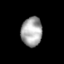
Tissue: skin
Cell type: Epithelial cells
Senescence score: 0.217
Nuclear area (px): 599
Mean DAPI intensity: 167.528